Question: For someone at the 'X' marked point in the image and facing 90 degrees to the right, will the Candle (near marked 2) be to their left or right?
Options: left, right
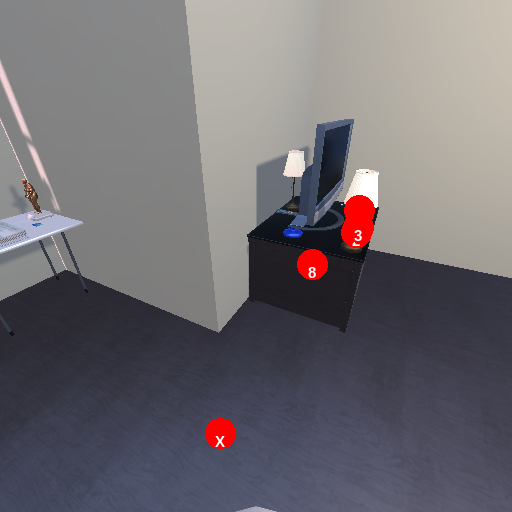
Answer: left